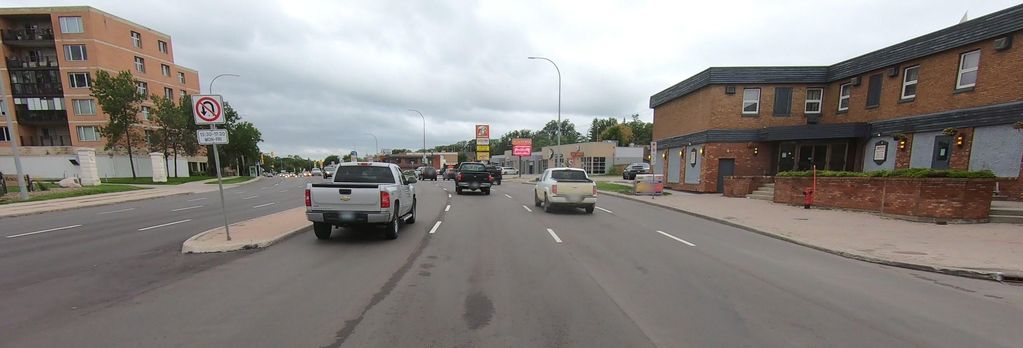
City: winnipeg